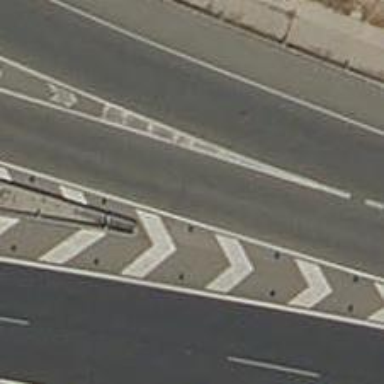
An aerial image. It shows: Motorway link.